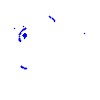
Particle: kaon